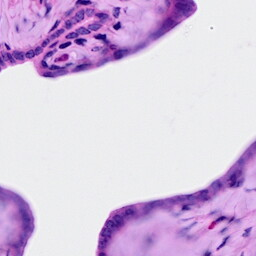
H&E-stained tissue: Ovarian